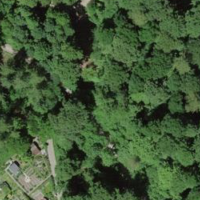
EUNIS habitat code: 41
Species observed at this site:
Turdus philomelos
Turdus merula